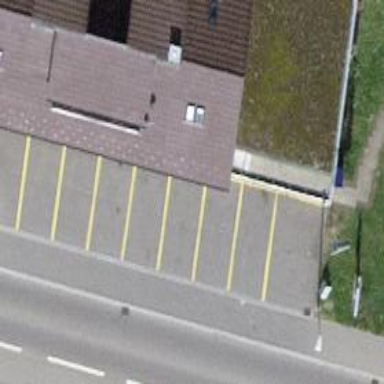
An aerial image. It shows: Post box is visible.